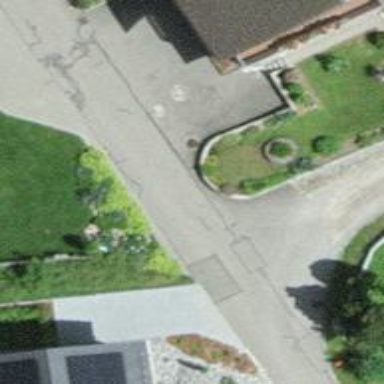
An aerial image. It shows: Smoothly paved residential road.